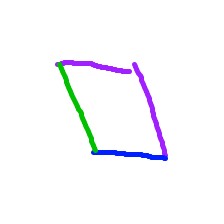
Shape: parallelogram